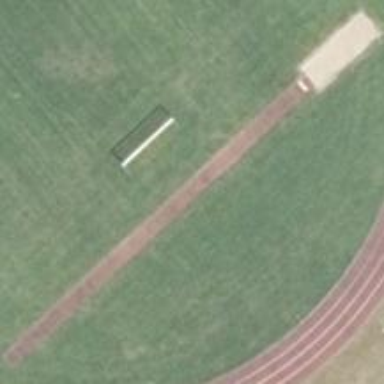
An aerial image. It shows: Long jump sport pitch.